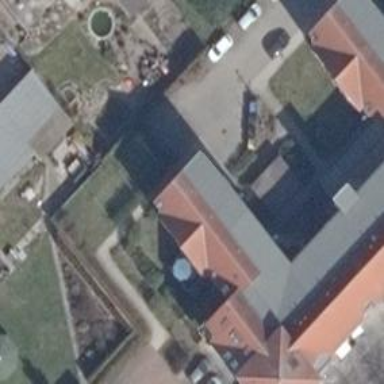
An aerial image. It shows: Red building with skillion roof.